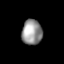
Tissue: skin
Cell type: T cells
Senescence score: 0.7541
Nuclear area (px): 501
Mean DAPI intensity: 149.104